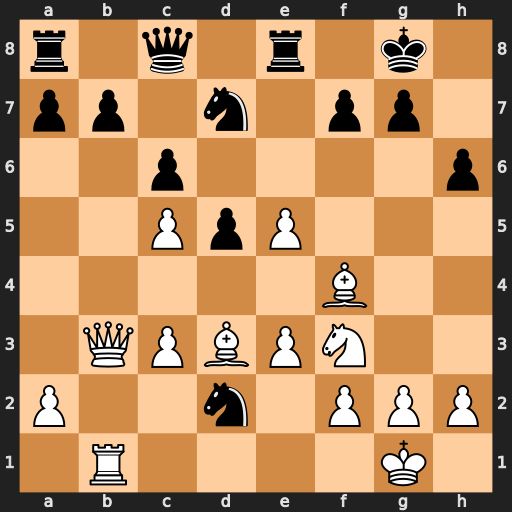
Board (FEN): r1q1r1k1/pp1n1pp1/2p4p/2PpP3/5B2/1QPBPN2/P2n1PPP/1R4K1
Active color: w
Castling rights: -
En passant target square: -
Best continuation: Nxd2 Nxc5 Qc2 Nxd3 Qxd3